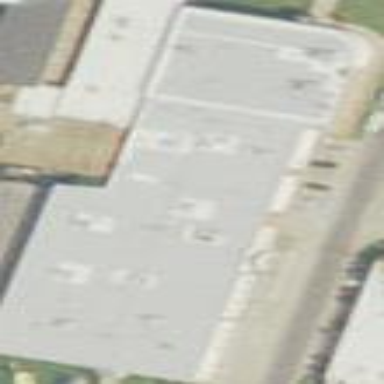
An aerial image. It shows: Commercial building.